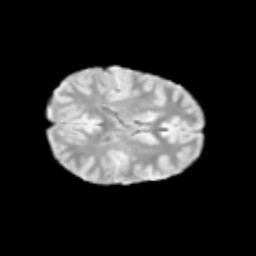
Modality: T2w
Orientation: axial
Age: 9
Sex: female
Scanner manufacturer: siemens
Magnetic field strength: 3 T
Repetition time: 3.8 s
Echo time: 0.07 s